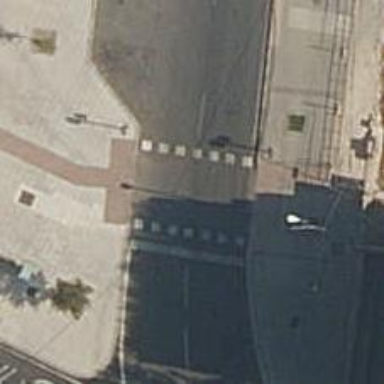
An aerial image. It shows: Crossing with traffic signals. It is zebra crossing.